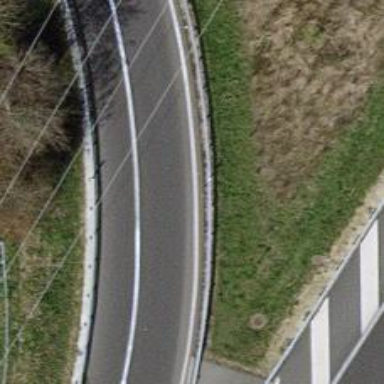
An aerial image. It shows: Guard rail.